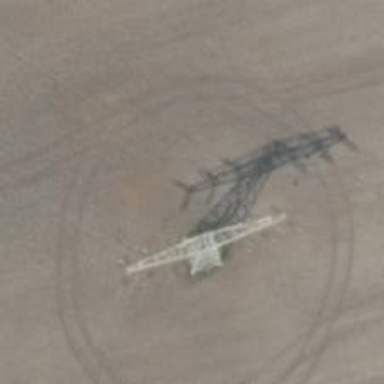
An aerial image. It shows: Lattice structure tower used for power distribution.